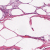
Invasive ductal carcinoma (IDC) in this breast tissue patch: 0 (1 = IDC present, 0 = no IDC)